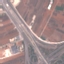
Label: Highway